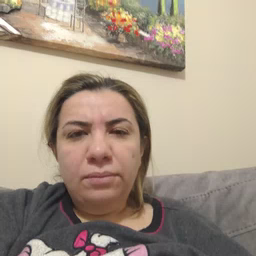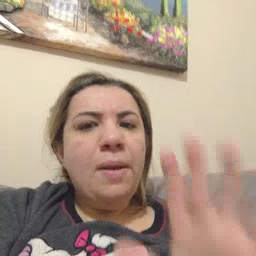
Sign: grandma